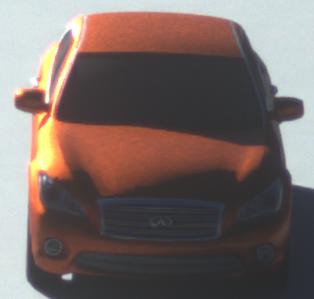
Make: Infiniti
Model: M 37
Detailed model: M (Y51)
Model produced from: 2010/10
Model produced until: 2013/11
Doors: 4
Color: orange
Road condition: dry road
Daytime: sunrise or sunset
Contrast: medium contrast